Question: I am trying to remove all jsPlumb endpoints from a div with a source endpoint at right and a target at the left.

Here is the code that adds the endpoints to the div:
'addEndpointsToDiv("exp1", ["Right"], ["Left"])'
'''
function addEndpointsToDiv(divId, sourceAnchors, targetAnchors) {
for (var i = 0; i < sourceAnchors.length; i++)
{
var sourceUUID = divId + sourceAnchors[i];
instance.addEndpoint(divId, sourceEndpoint,
{
anchor: sourceAnchors[i], uuid: sourceUUID
});
}
for (var j = 0; j < targetAnchors.length; j++)
{
var targetUUID = divId + targetAnchors[j];
instance.addEndpoint(divId, targetEndpoint, { anchor: targetAnchors[j], uuid: targetUUID });
}
};
'''
Question: How do I remove all of these end points from only one div?
Here are a few of my failed attempts:
Attempt #1:
'''
instance.deleteEndpoint(divId)
'''
Attempt #2
'''
var endpoint = instance.getEndpoint(divId)
while (endpoint != null)
{
instance.deleteEndpoint(divId)
endpoint = instance.getEndpoint(divId)
}
'''
Attempt #3
'''
var endPoints = instance.selectEndpoints(divId)
endPoints.each(function (endpoint) {
instance.deleteEndpoint(endPoint)
});
'''
Attempt #4
'''
var endpoints = instance.getendpoints(divid)
for (endpoint in endpoints)
instance.deleteendpoint(endpoint.endpoint)
'''
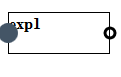
Answer: I found the answer on this post: <URL>
I only needed this one line of code:
'''
instance.removeAllEndpoints(divId)
'''